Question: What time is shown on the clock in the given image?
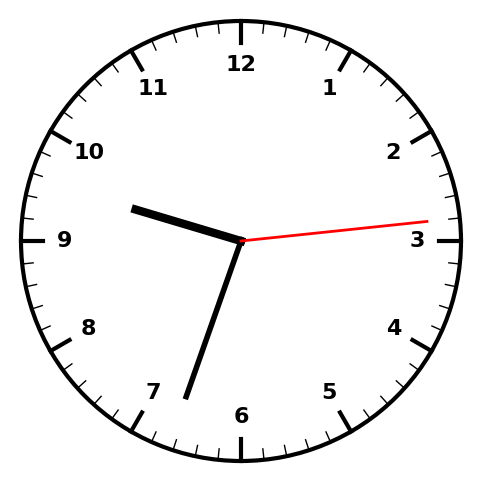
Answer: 09:33:14